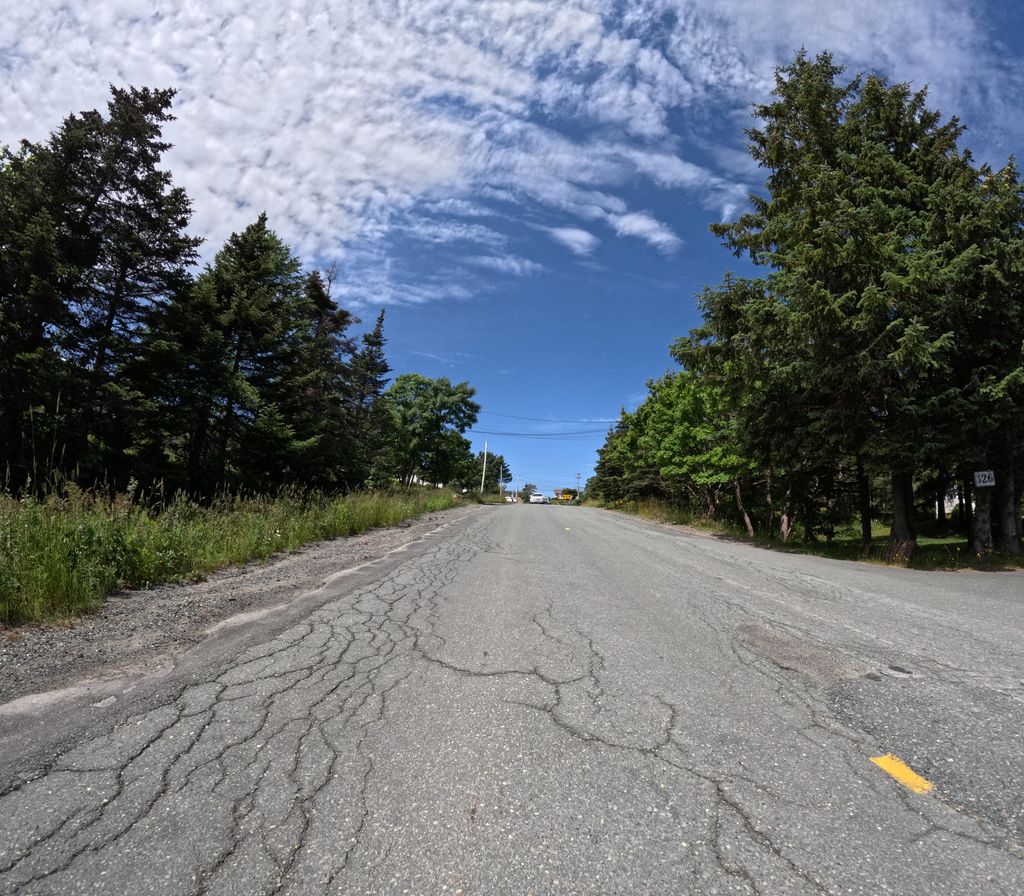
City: st_johns